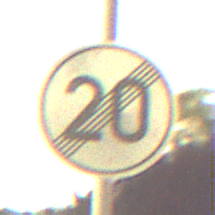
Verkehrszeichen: EndeGeschwindigkeit20
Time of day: Night
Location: Outdoor (Suburban)
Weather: Clear
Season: NotSpecified
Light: Artificial